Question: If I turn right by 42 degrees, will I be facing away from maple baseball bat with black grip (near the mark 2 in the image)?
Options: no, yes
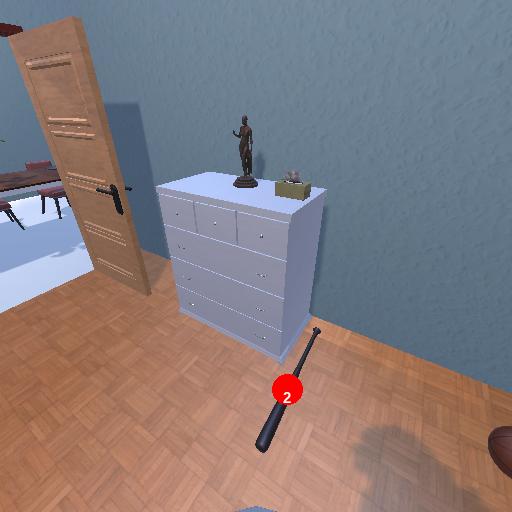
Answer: no